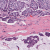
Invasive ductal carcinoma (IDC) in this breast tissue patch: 1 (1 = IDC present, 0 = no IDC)